Question: HI take a look at this simple code:
<URL>
What I want is something like this:

By adding the '.tborder' class to 'tr' or 'td' wont work.
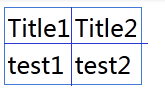
Answer: Use css 'border-collapse' property , that may fix your problem
'''
.tborder
{
border-collapse:collapse;
}
.tborder,.tborder td,.tborder th
{
border:1px solid #427BD6;
}
'''
<URL>